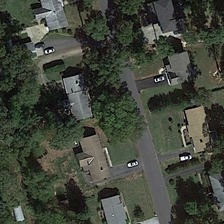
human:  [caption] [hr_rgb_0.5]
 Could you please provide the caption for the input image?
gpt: many buildings and many green trees are in a medium residential area .

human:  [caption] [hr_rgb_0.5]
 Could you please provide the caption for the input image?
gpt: many buildings and many green trees are in a medium residential area .

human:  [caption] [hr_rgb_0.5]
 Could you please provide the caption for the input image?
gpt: many buildings and many green trees are in a medium residential area .

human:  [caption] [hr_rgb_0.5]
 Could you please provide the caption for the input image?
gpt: many buildings and many green trees are in a medium residential area .

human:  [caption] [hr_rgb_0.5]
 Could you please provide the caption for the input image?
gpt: many buildings and many green trees are in a medium residential area .